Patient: sex F, age 59
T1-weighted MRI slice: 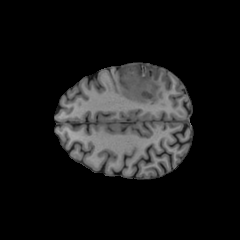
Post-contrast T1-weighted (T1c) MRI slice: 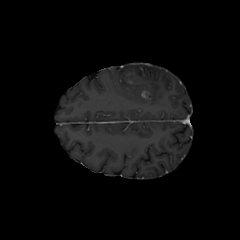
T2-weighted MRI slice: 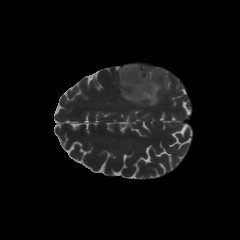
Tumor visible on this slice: yes
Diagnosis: Astrocytoma, IDH-mutant
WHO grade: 3